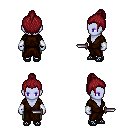
a pixel art fantasy rpg character, female body template, dark elf, purple skin, brown robe, teal pants, brunette short topknot hairstyle, white cloth bracers, ghillies, dagger, four views (front, back, left, right), 2x2 character sprite sheet, small pixel art, hard edges, no anti-aliasing